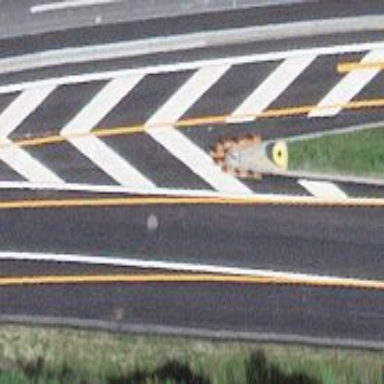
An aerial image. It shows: Asphalt motorway link.